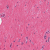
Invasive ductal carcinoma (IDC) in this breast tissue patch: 0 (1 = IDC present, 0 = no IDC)